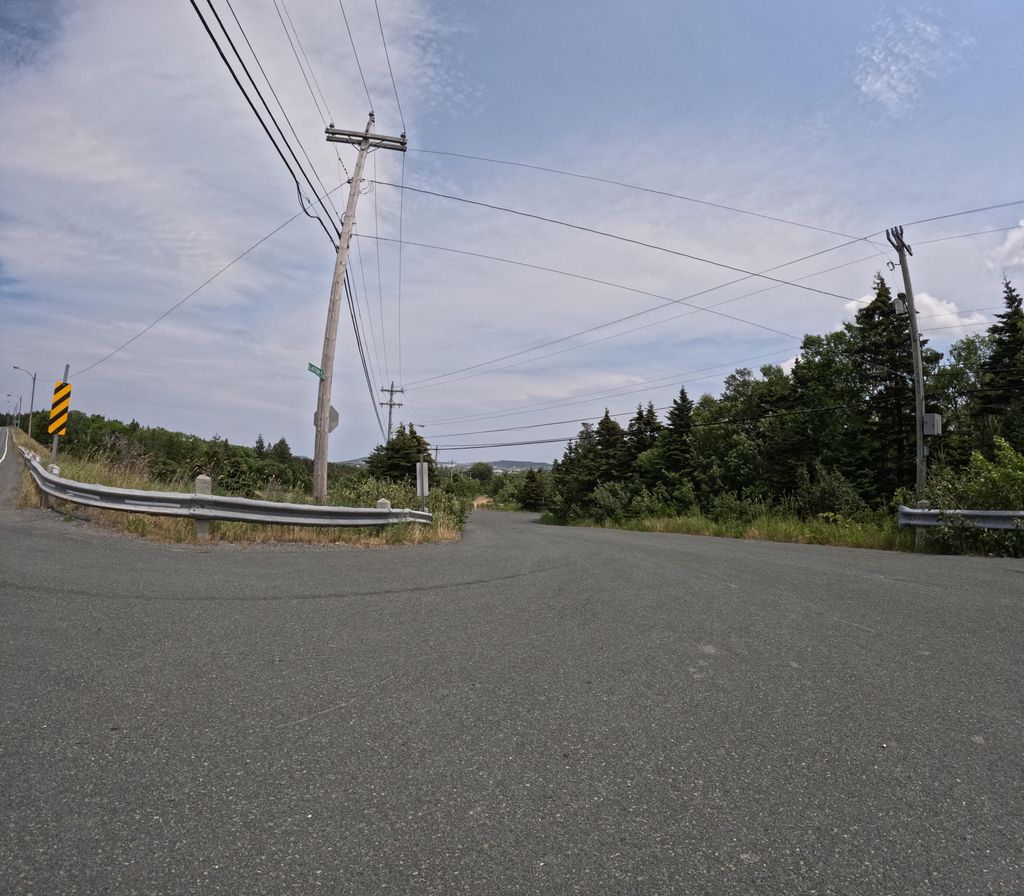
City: st_johns